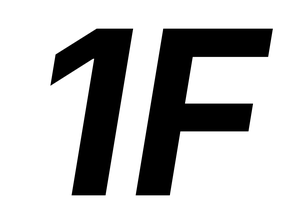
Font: Inter-Italic_Bold_Italic